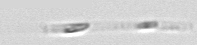
Label: Leptocylindrus